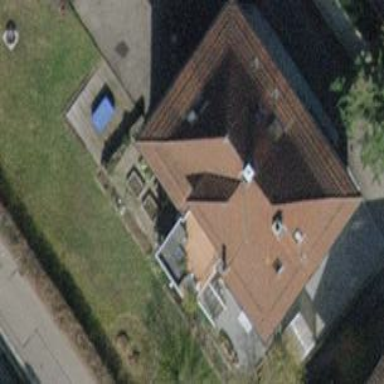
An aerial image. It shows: Detached building.